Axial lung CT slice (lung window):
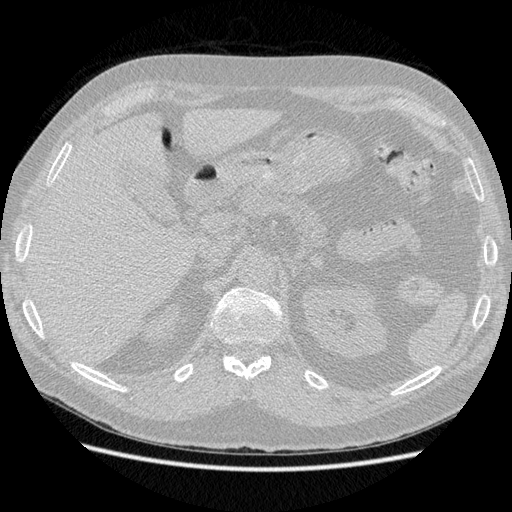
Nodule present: no